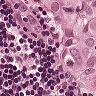
Metastatic tissue present: yes